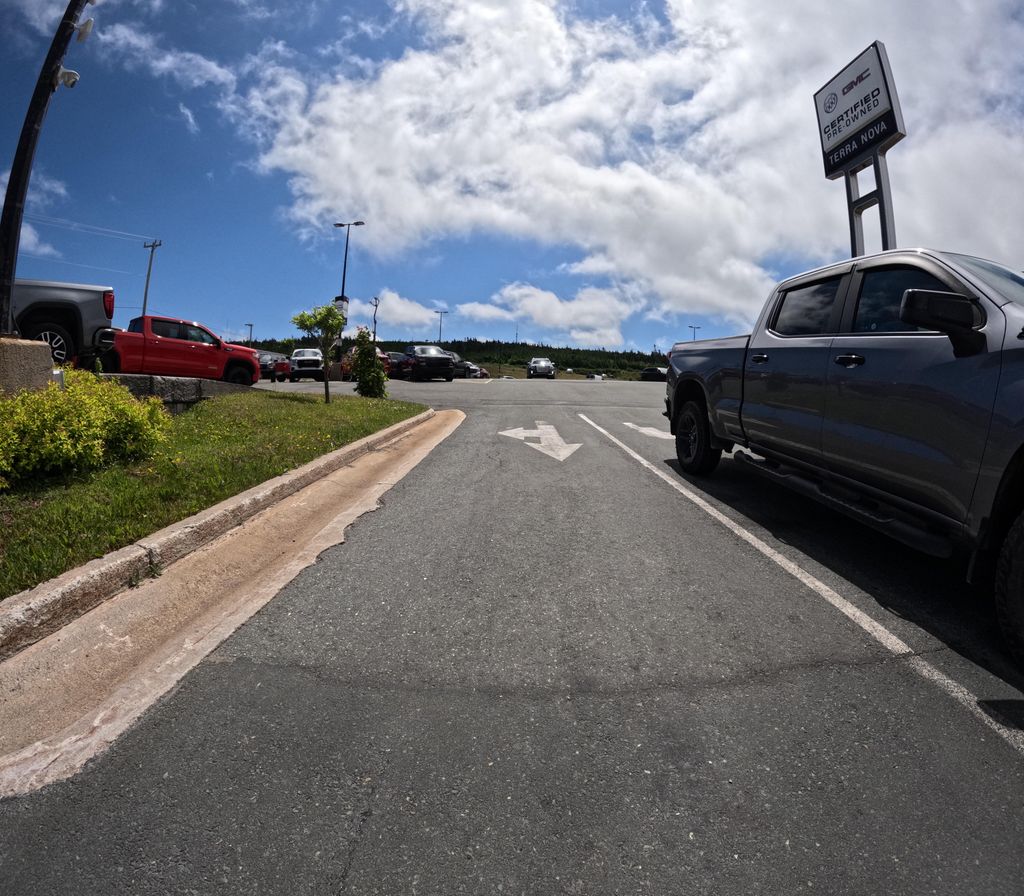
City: st_johns